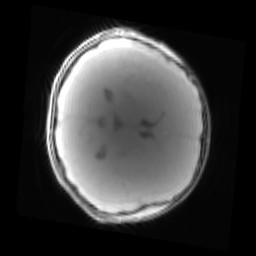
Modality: PDw
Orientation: axial
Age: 12
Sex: male
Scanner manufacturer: siemens
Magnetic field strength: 3 T
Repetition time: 0.25 s
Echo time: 0.00103 s